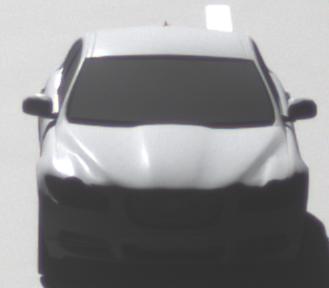
Make: Jaguar
Model: XF 3.0 V6
Detailed model: XF (X250) Limousine
Model produced from: 2010/02
Model produced until: 2010/10
Doors: 4
Color: white
Road condition: dry road
Daytime: morning or afternoon
Contrast: high contrast